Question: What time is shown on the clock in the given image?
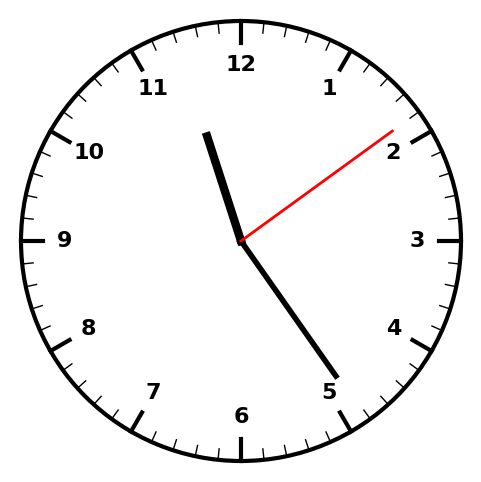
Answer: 11:24:09